Question: This is something I like that I have seen in a few different softwares. I don't know where it originates from or what it really is called but here is an example of the pane system in Visual Studio.

Note how I can easily attach the pane anywhere with ease. Is such a thing possible with Javafx?
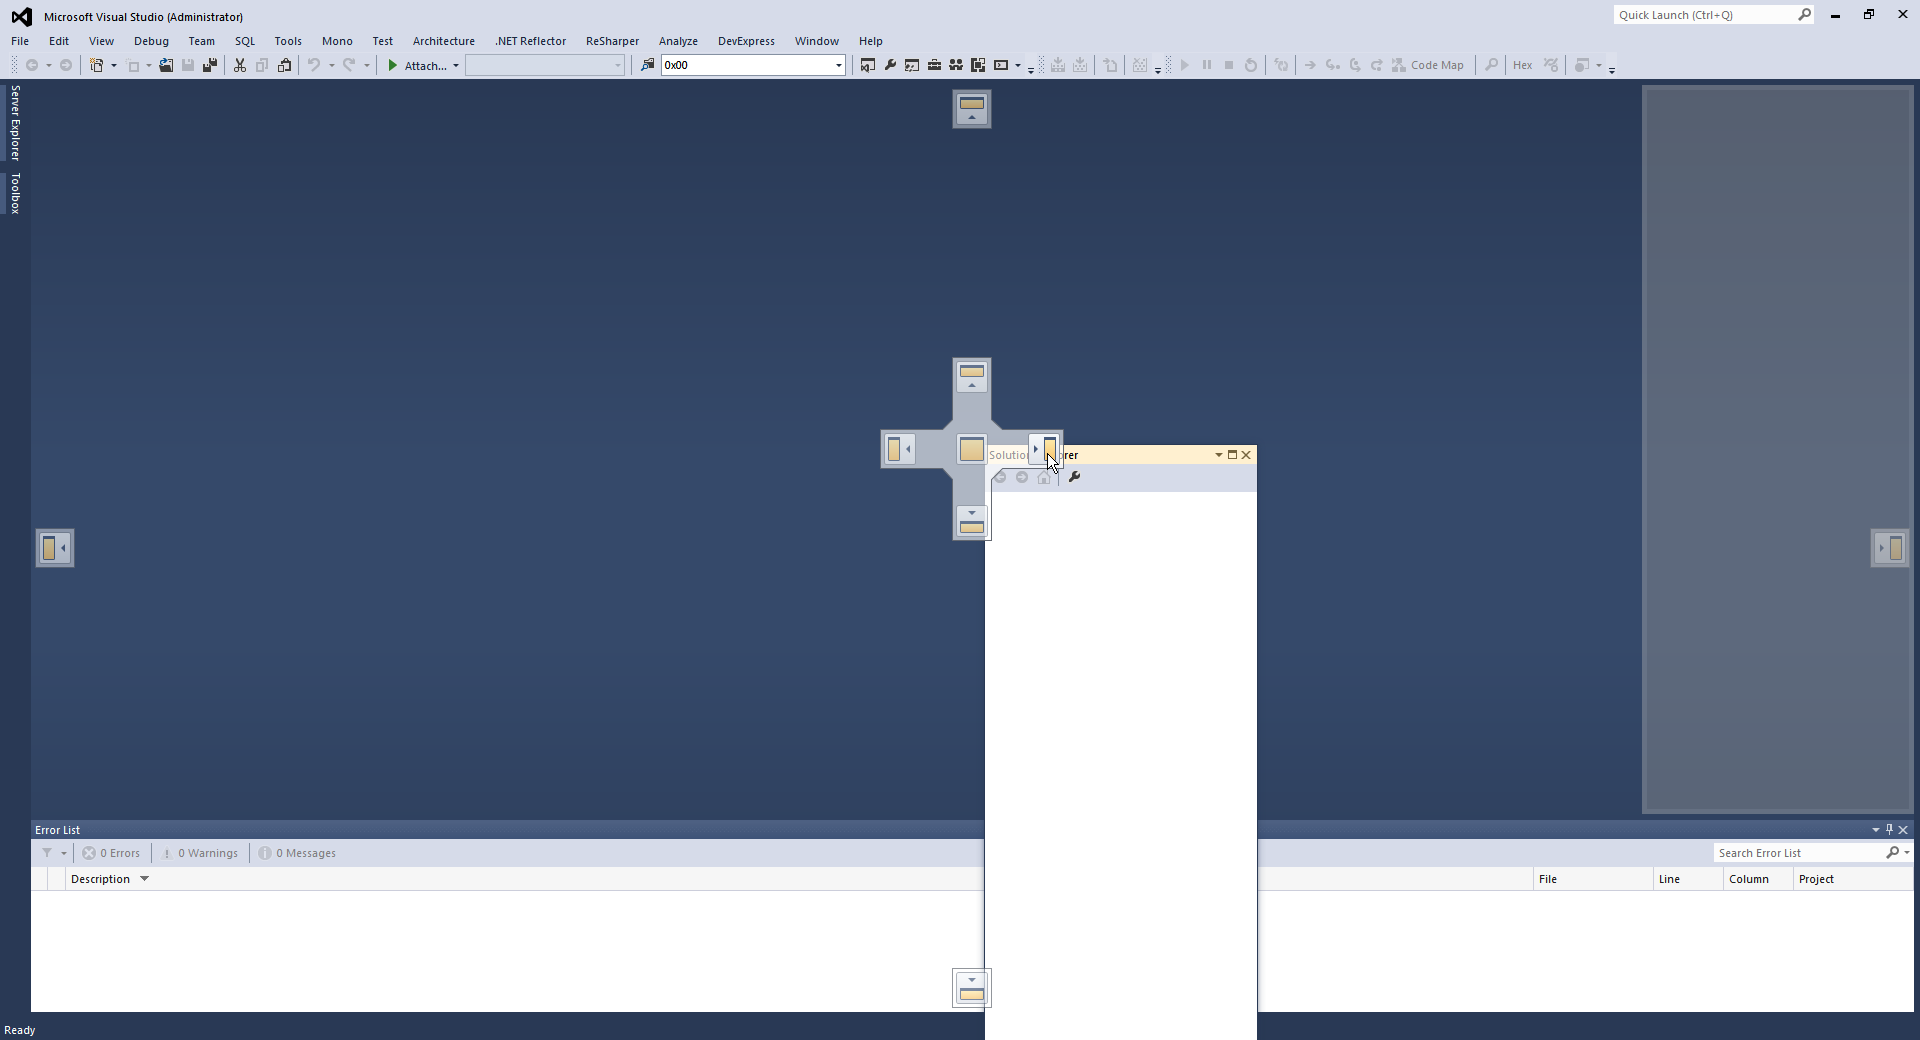
Answer: I recognize this question is old but others may be interested to know. I created a lightweight docking library for JavaFX for both proprietary and non-proprietary uses under the LGPL license.
<URL>
<URL>